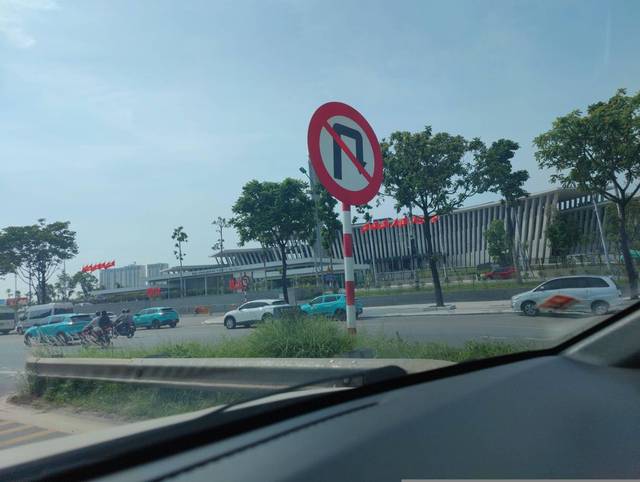
Region: Vietnam
Coordinates: 21.009, 105.754